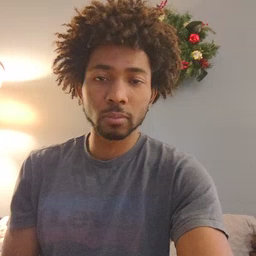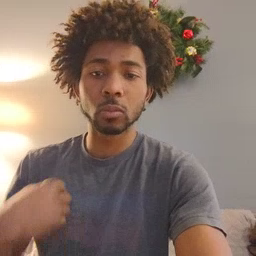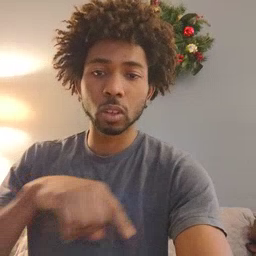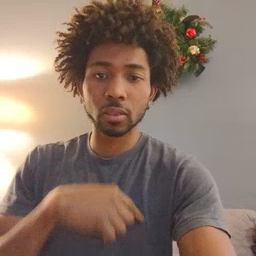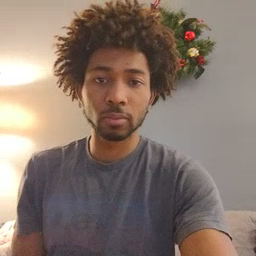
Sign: weus